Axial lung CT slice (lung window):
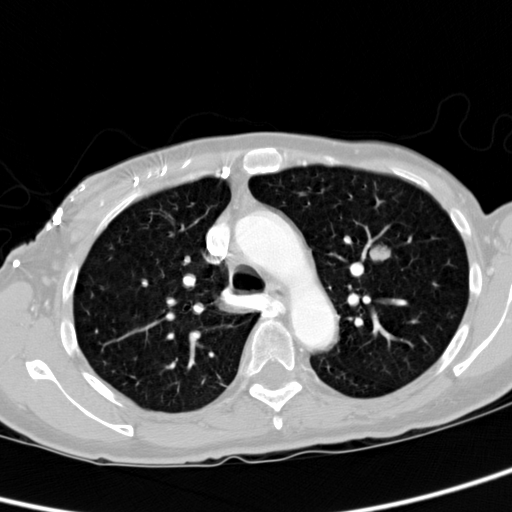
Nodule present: yes
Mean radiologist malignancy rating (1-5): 3.75